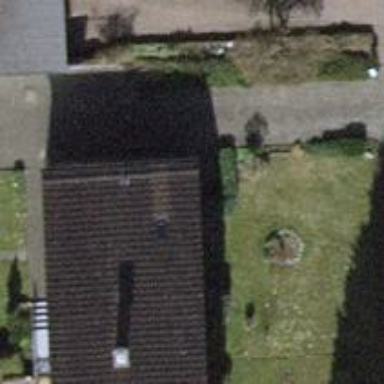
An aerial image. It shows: Semidetached house with tiled roof.